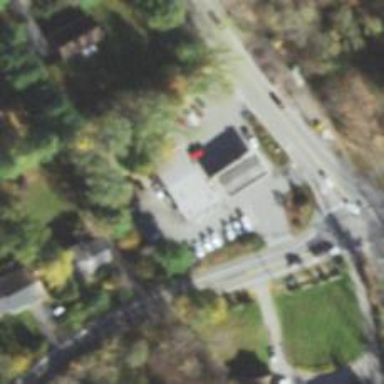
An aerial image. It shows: Convenience shop.